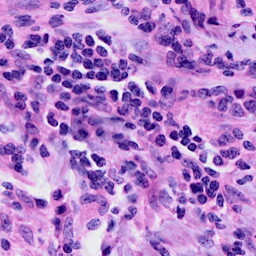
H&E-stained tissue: Cervix